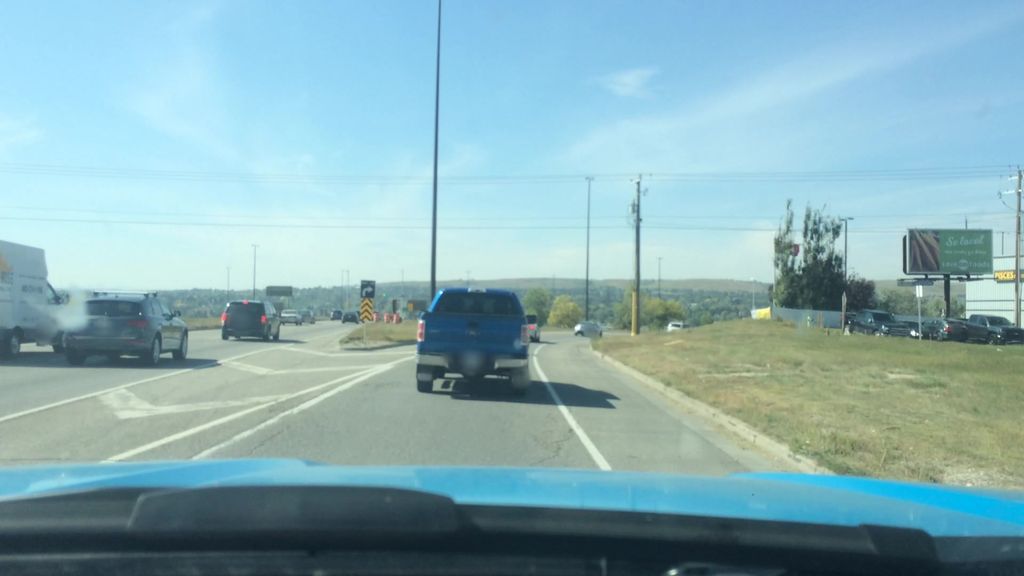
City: calgary